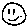
Label: smiley face